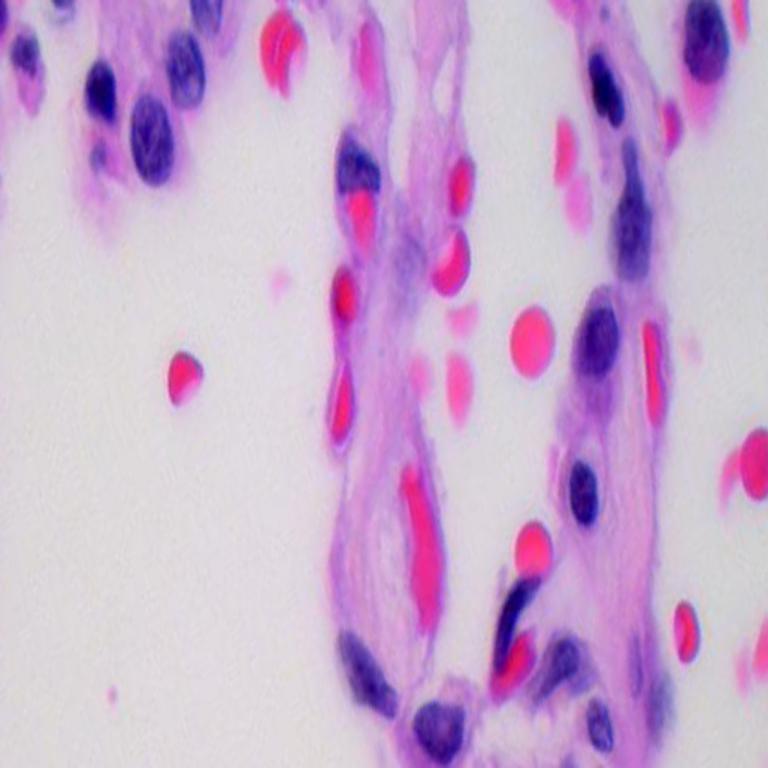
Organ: lung
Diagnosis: benign